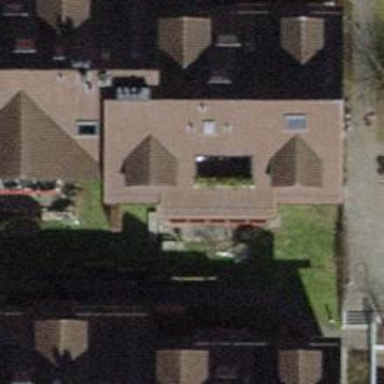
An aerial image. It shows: Building with tiled roof.